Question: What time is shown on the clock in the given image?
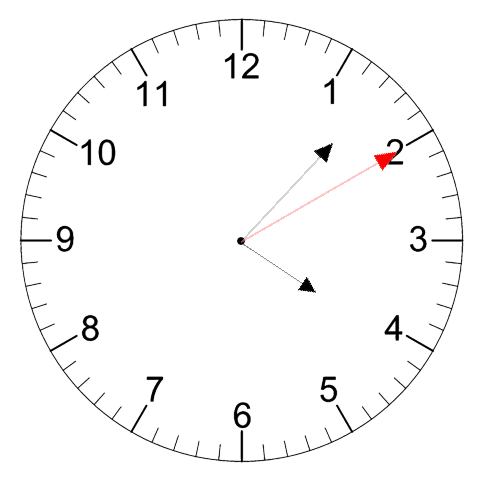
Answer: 04:07:10